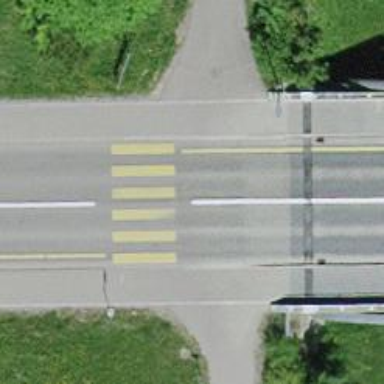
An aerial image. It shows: Uncontrolled zebra crossing on the road.